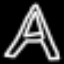
Label: The Eiffel Tower